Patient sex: M
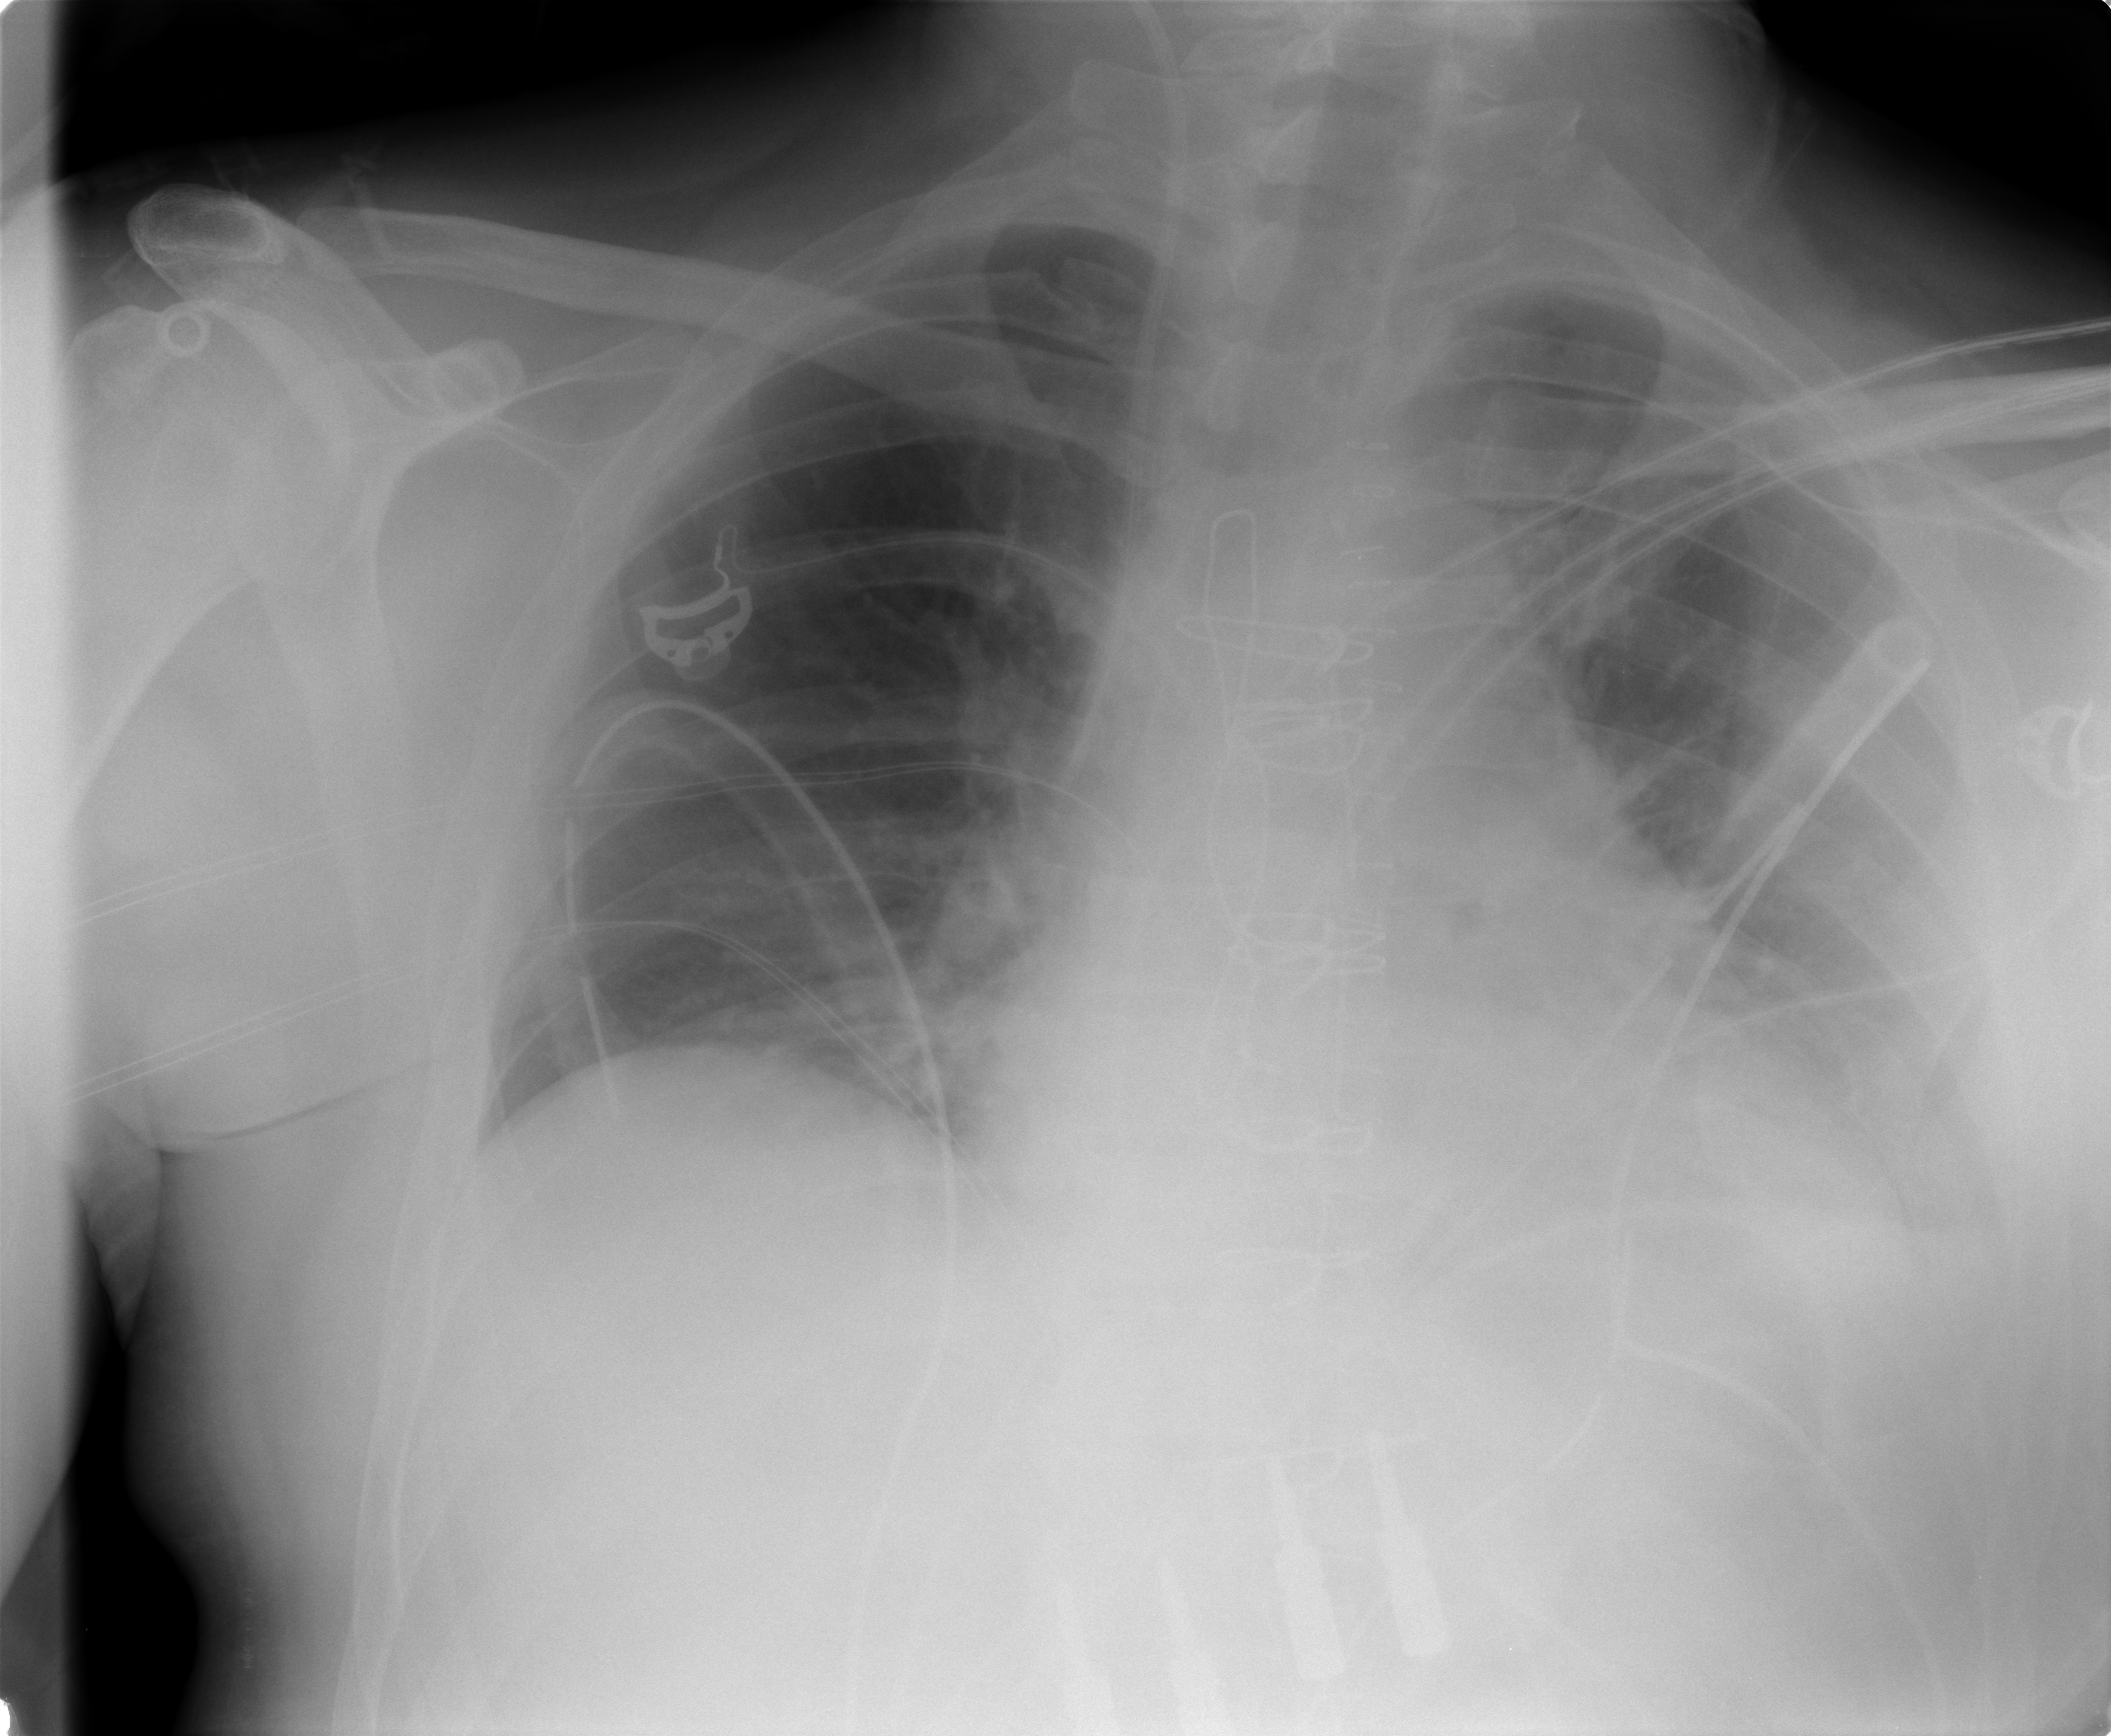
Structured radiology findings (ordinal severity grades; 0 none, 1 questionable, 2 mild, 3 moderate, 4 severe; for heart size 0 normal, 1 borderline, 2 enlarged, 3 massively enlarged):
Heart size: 0
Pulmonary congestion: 0
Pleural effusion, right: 0
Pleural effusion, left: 2
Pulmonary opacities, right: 0
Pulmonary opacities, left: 0
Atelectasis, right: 0
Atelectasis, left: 2